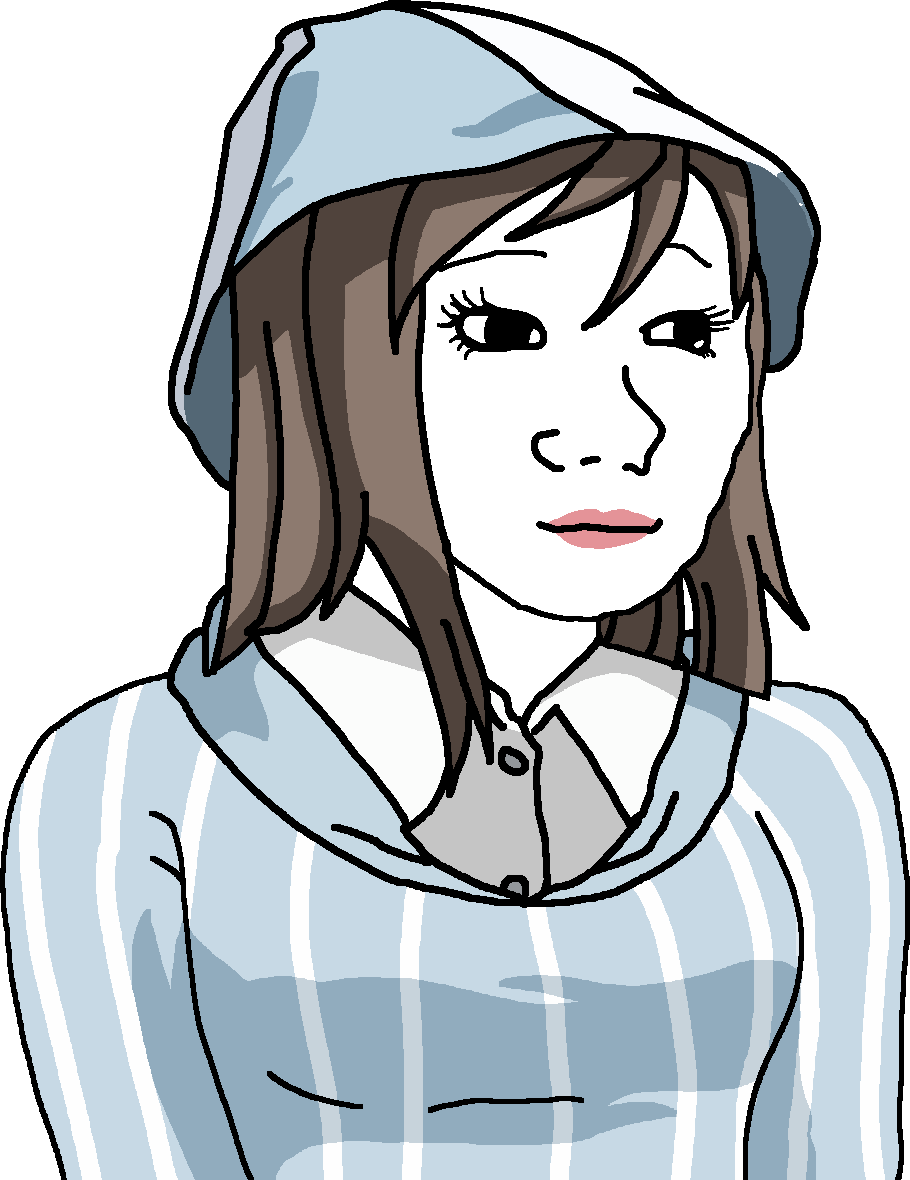
Label: 5_Trad_Wife